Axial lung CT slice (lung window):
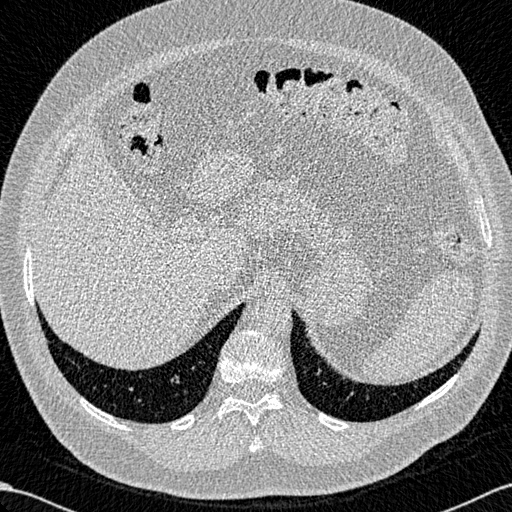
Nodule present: no